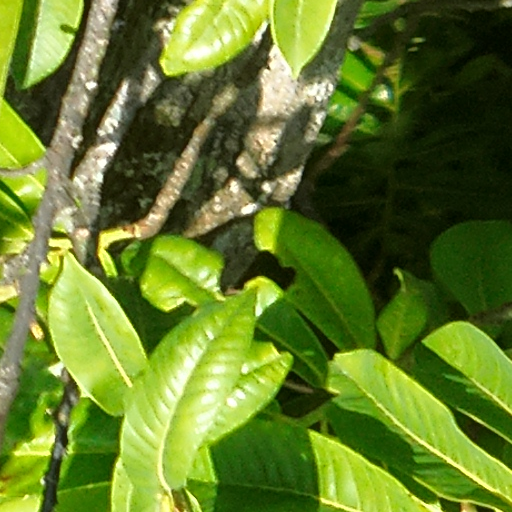
Species: Virola surinamensis
GBIF accepted scientific name: Virola surinamensis
Crown area (m\u00b2): 142.78